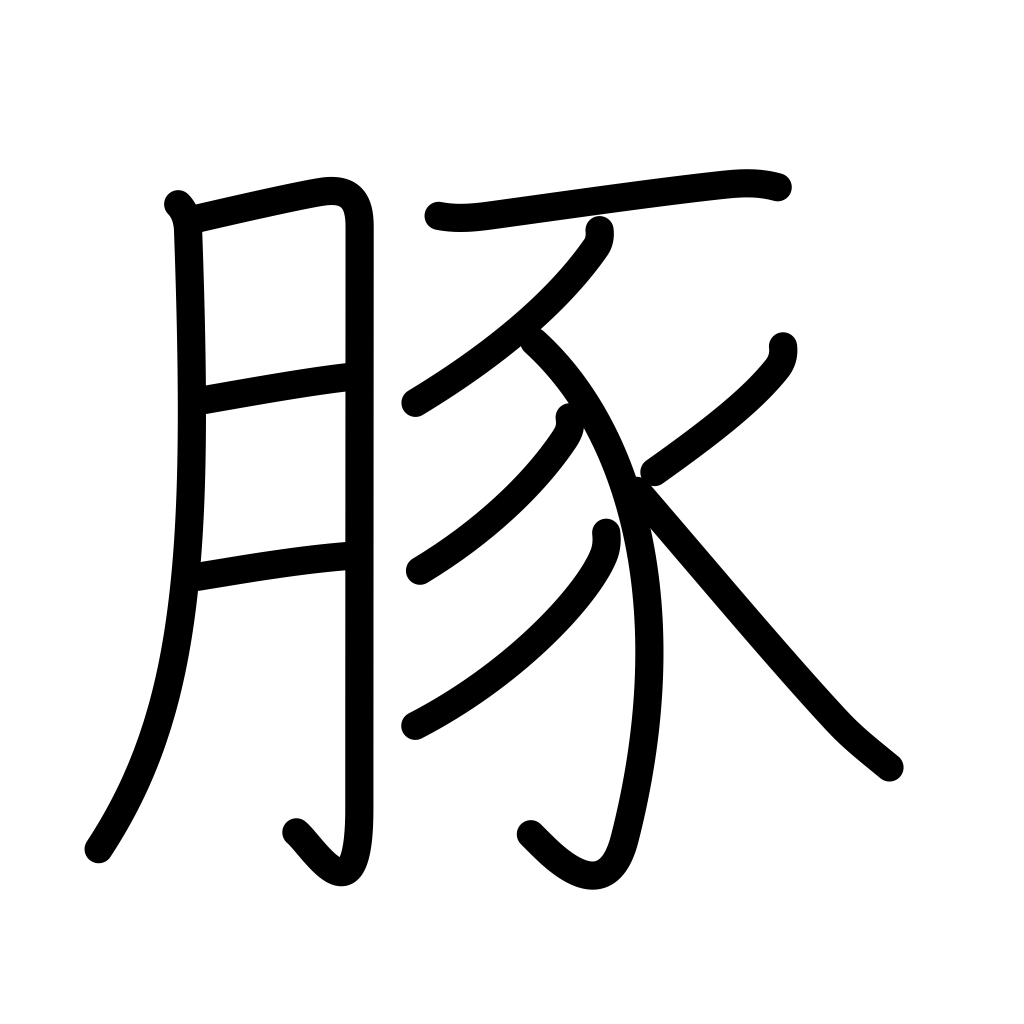
Meaning: pork, pig